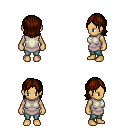
a pixel art fantasy rpg character, female body template, human, tanned skin, white tunic, teal pants, brown long bangs hairstyle, four views (front, back, left, right), 2x2 character sprite sheet, small pixel art, hard edges, no anti-aliasing